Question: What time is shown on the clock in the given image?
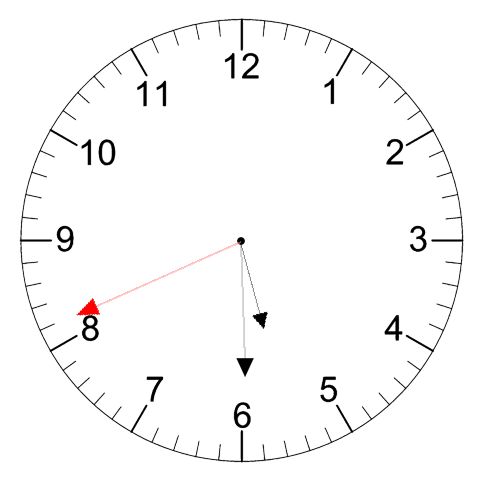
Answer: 05:29:41